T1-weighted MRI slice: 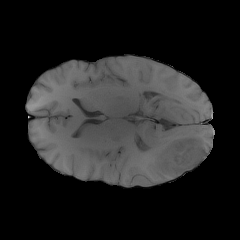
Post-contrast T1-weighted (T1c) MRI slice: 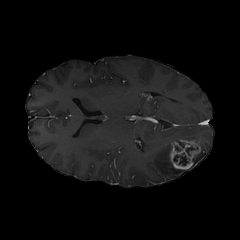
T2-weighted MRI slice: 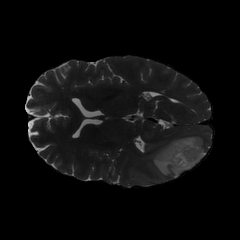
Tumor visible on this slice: yes